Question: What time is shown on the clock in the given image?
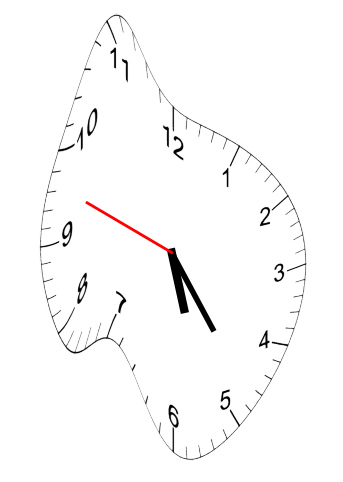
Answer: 05:23:48